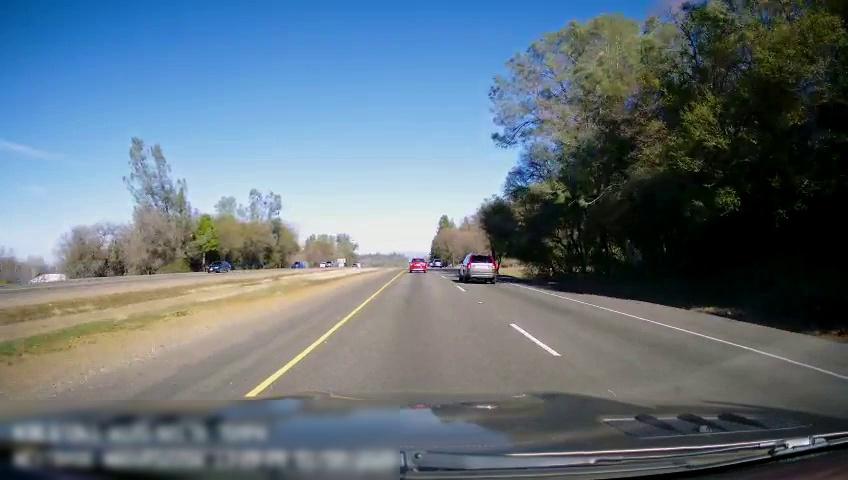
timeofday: Day
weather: Sunny
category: Drivable Space
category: Drivable Space
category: Vehicles | SUV
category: Vehicles | SUV
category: Vehicles | SUV
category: Vehicles | Car
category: Vehicles | SUV
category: Lanes | Current Lane
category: Lanes | Current Lane
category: Lanes | Alternate Lane